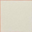
Piece: xx